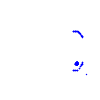
Particle: proton